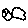
Label: fish